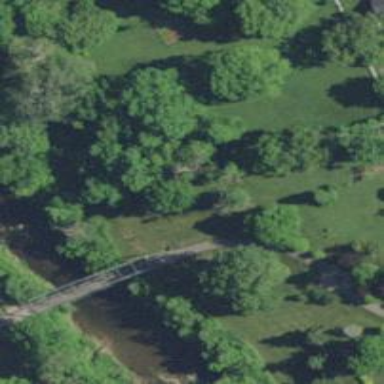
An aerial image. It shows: Bridge over cycleway.